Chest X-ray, AP view. Patient: 28 years old, sex F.
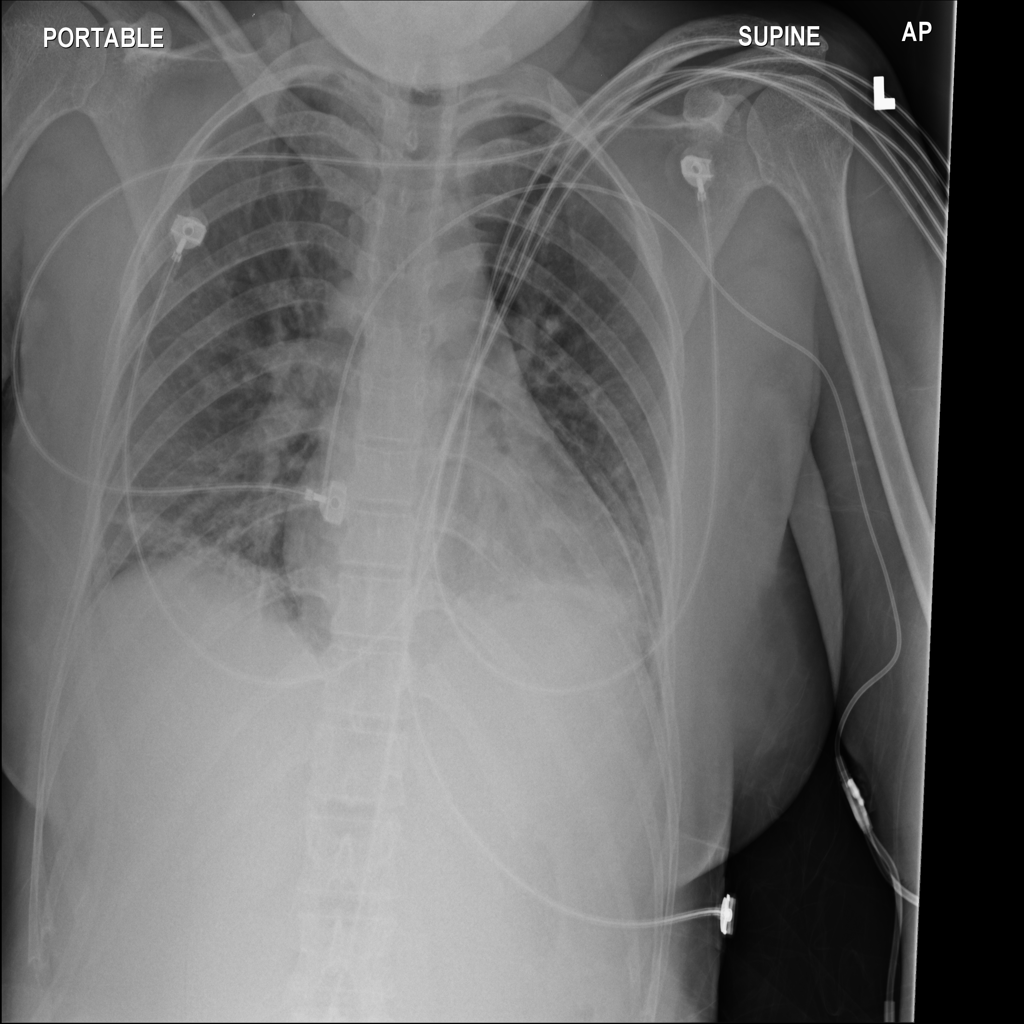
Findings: Atelectasis